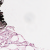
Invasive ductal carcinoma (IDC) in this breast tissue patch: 0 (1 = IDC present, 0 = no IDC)